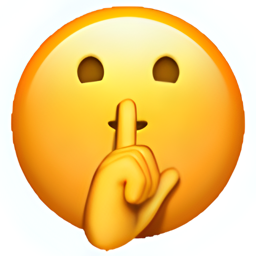
Name: face with finger covering closed lips
Emoji: 🤫
Group: Smileys & Emotion
Sub-group: face-hand